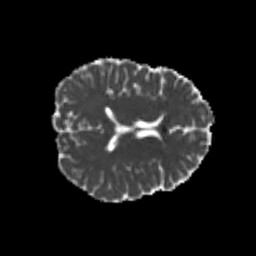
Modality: MD
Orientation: axial
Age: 21
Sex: female
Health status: healthy
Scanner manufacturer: philips
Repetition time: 7.395 s
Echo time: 0.08599 s